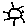
Label: sun